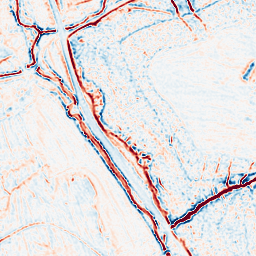
Category: multiscale
Decomposition family: log
Decomposition parameters: sigma: 1
Upsampling method: linear_exact
Upsampling parameters: scale: 8
Upsampling scale: 8